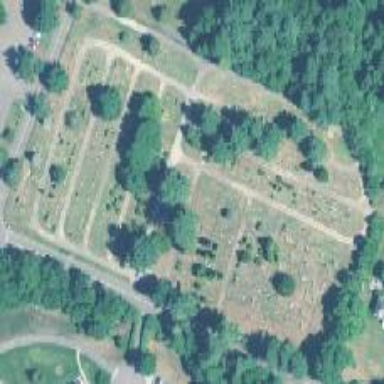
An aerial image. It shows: Private cemetery with solemn ambiance.